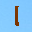
Label: 1